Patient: sex M, age 50
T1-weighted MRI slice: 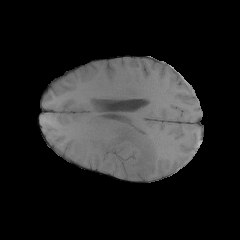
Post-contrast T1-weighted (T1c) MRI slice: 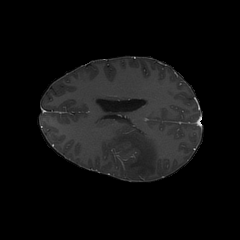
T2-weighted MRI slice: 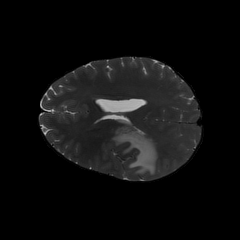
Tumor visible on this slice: yes
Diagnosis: Glioblastoma, IDH-wildtype
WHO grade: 4